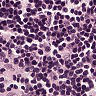
Metastatic tissue present: no